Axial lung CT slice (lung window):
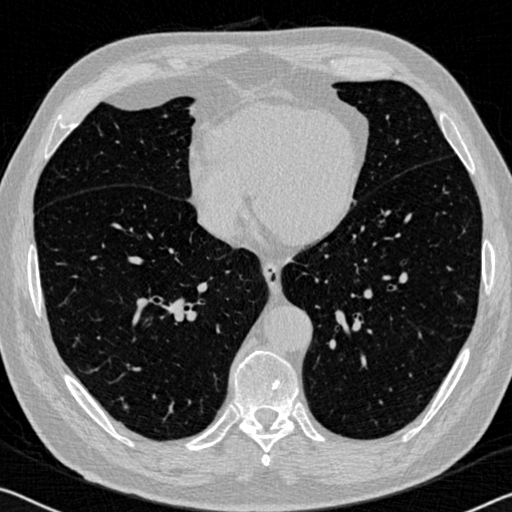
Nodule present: no